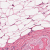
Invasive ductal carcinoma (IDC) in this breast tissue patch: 0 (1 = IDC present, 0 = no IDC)